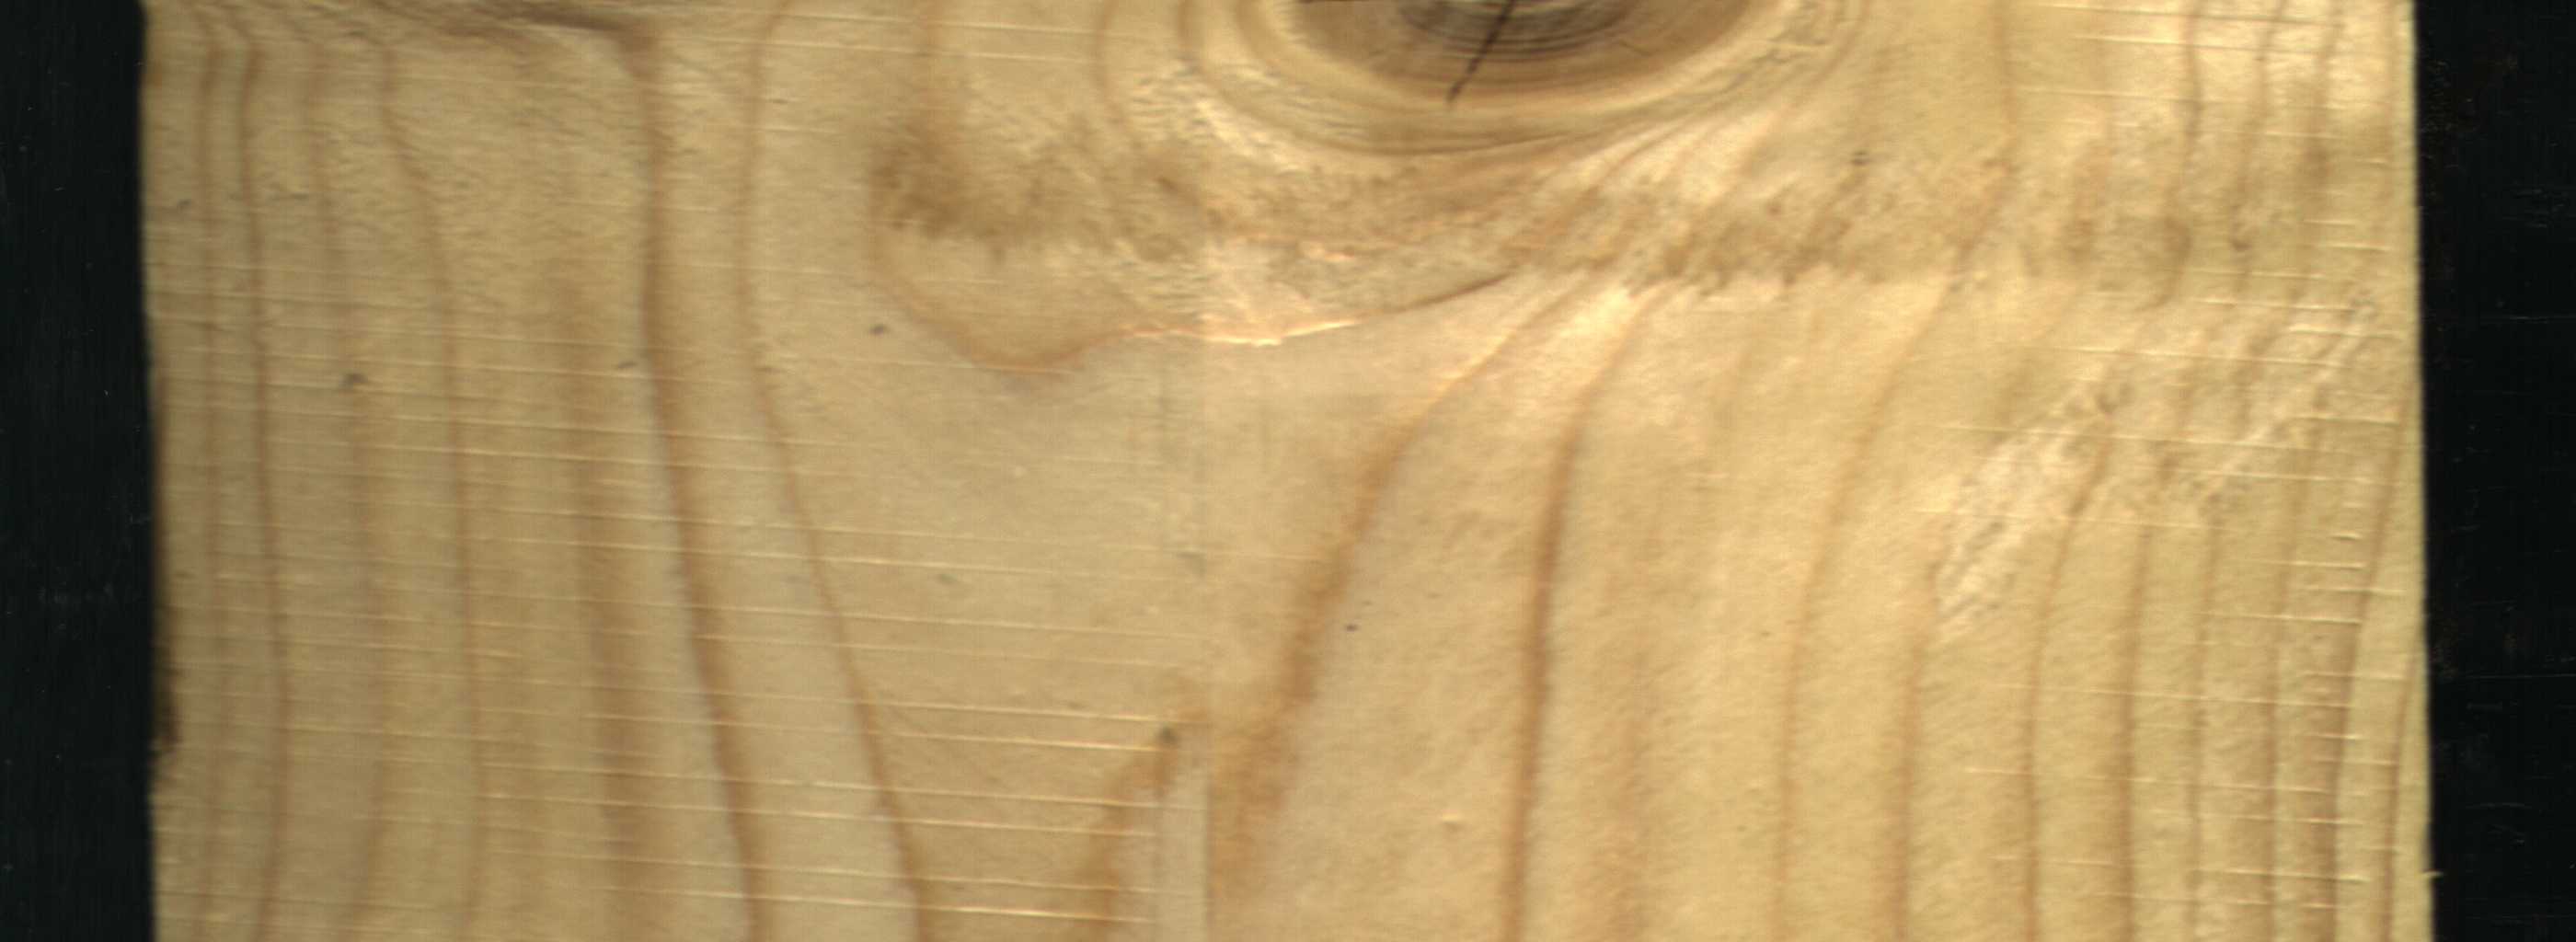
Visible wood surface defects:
knot_with_crack